Field crop: maize
Growth stage: 2
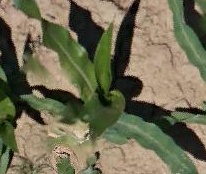
Species: maize